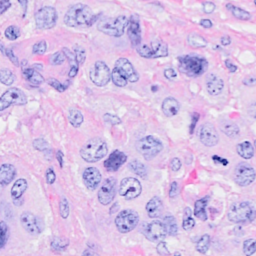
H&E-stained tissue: Breast